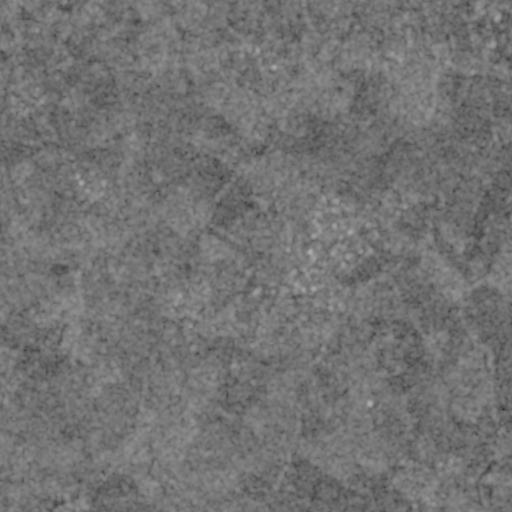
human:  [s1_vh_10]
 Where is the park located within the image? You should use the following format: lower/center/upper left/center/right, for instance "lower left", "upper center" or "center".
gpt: The park is located in the center right of the image.
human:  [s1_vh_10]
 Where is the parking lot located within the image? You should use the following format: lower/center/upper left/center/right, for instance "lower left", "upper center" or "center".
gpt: The parking lot is located in the center right of the image.
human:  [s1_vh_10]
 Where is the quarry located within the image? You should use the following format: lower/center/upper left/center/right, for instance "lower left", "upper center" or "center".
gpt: The quarry is located in the upper right of the image.
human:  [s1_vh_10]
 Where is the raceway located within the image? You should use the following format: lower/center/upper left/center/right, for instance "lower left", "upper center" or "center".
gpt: The raceway is located in the upper left of the image.
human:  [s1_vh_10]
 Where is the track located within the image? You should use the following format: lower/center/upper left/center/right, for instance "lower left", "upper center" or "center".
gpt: The track is located in the center right of the image.
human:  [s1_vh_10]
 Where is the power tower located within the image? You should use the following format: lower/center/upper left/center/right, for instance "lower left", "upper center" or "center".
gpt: There is no power tower in the image.

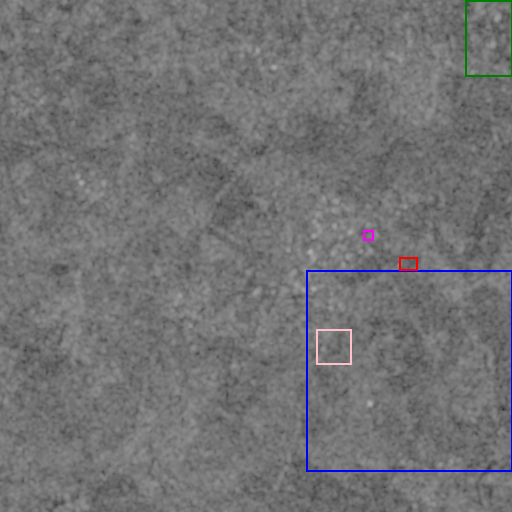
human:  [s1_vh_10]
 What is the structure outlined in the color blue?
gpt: The structure outlined in blue is a crop field.
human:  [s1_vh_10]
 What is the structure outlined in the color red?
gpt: The structure outlined in red is a park.
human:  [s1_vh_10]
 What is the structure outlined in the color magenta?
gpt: The structure outlined in magenta is a parking lot.
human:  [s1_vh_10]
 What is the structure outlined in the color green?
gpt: The structure outlined in green is a quarry.
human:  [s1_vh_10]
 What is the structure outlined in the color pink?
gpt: The structure outlined in pink is a wastewater plant.
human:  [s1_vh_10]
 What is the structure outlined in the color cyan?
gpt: There is no cyan outline.